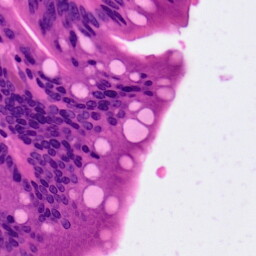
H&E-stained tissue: Pancreatic